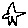
Label: star